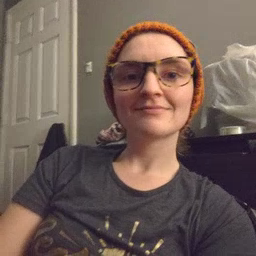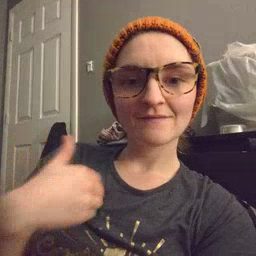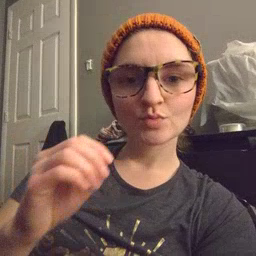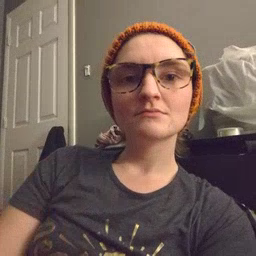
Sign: haveto